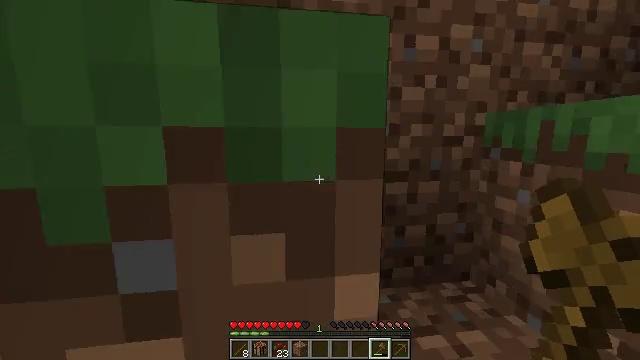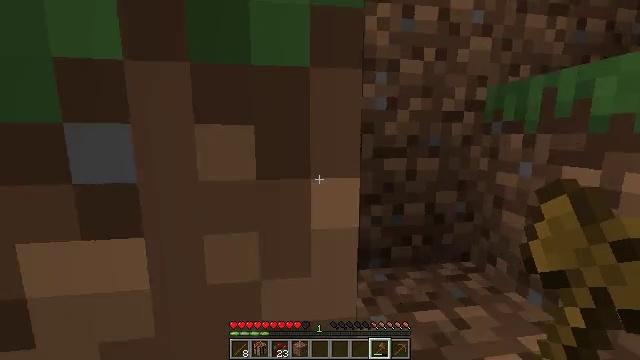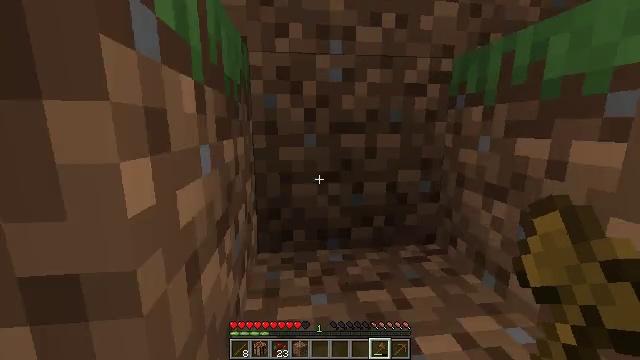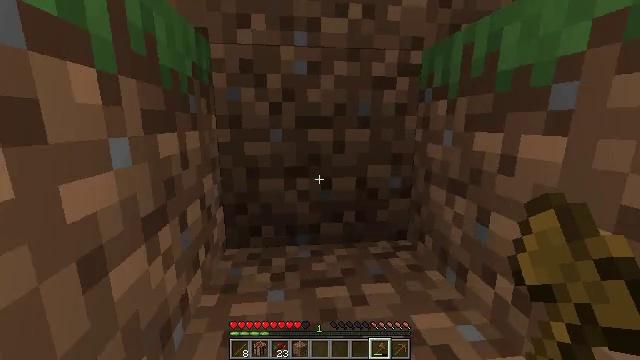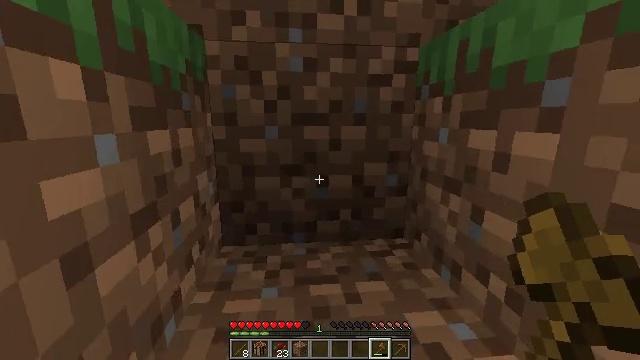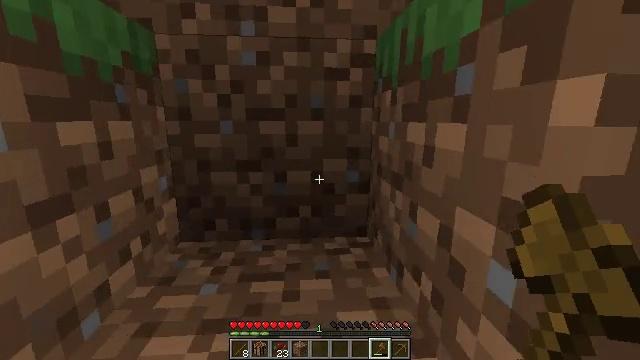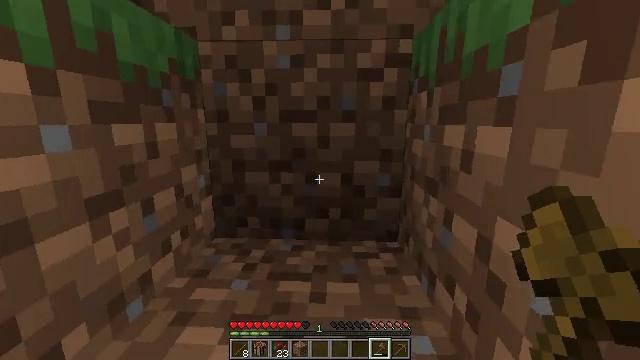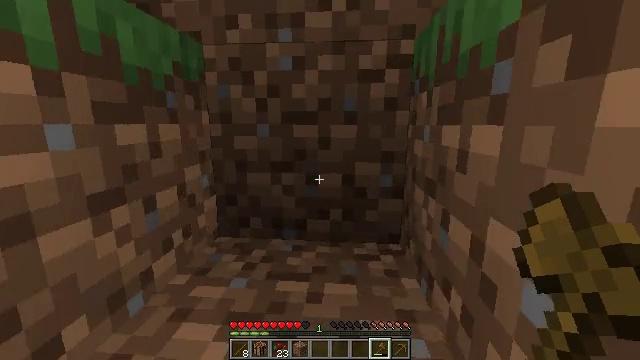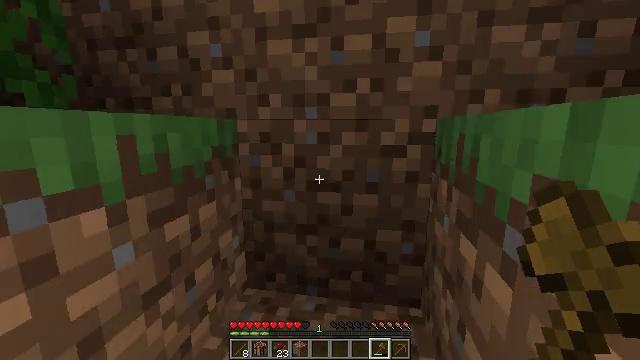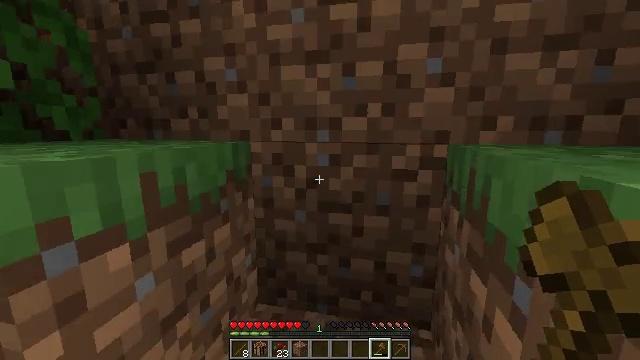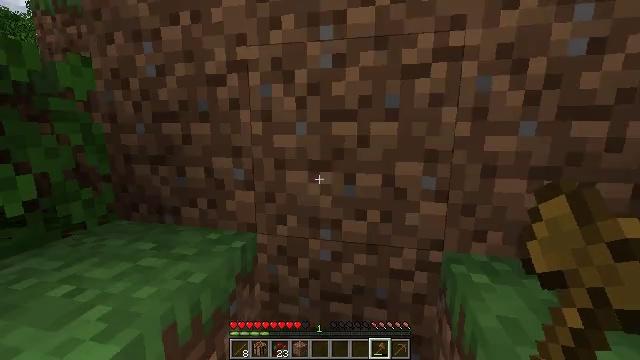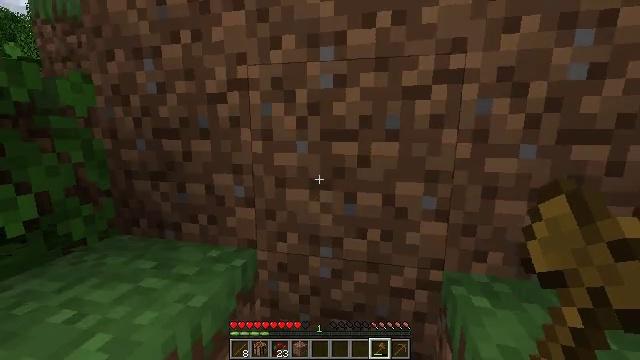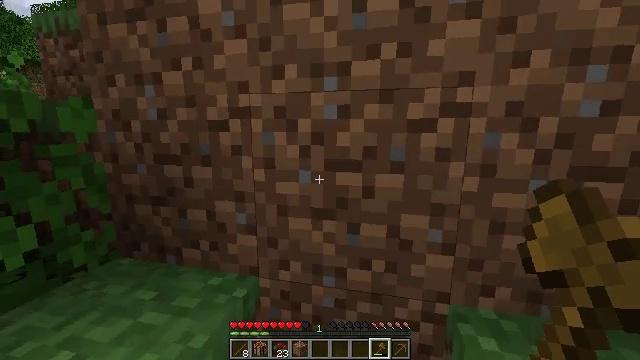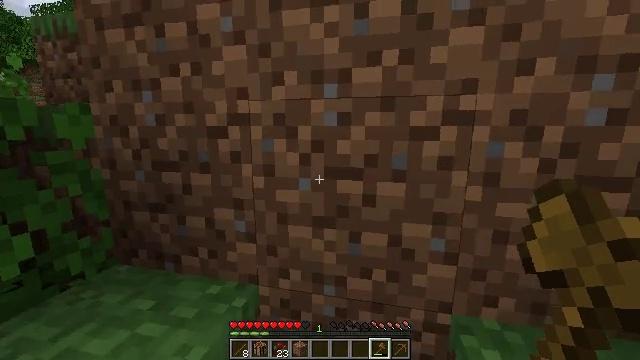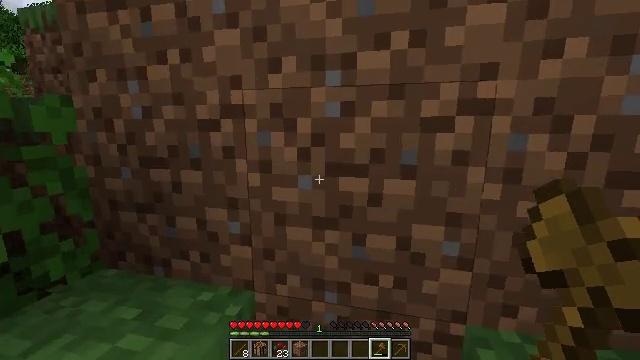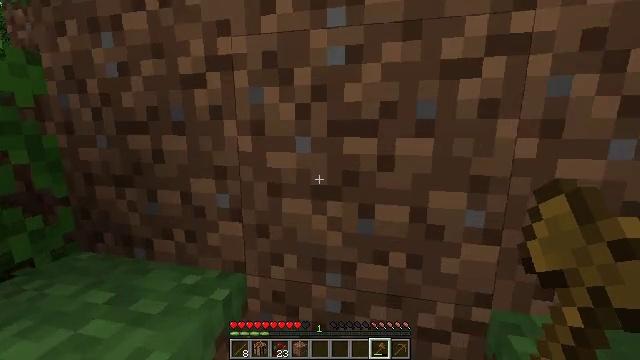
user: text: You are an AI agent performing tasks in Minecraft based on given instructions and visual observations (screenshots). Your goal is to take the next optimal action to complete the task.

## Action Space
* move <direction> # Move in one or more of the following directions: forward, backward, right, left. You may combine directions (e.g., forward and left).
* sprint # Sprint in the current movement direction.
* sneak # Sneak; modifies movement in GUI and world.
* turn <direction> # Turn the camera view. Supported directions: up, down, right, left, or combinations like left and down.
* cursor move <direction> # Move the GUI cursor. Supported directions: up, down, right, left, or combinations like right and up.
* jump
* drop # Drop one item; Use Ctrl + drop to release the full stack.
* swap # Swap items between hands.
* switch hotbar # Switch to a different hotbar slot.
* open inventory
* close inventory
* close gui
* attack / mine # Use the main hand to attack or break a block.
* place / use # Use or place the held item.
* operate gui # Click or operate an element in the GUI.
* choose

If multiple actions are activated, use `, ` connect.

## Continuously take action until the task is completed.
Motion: motion action
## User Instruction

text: Mine a lily of the valley.
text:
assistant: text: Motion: move forward and move right
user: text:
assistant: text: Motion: move forward and move right, turn left and down
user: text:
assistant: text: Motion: move forward and move right, turn down
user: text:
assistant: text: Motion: move forward and move right
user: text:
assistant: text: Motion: move forward, turn left
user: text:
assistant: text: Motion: move forward, turn left
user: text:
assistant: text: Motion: turn left
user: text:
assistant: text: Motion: move forward, turn left, jump
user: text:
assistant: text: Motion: move forward, turn left, jump
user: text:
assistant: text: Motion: move forward, jump
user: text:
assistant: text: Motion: move forward
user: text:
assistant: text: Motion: move forward
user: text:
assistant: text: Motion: move forward
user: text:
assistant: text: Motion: move forward
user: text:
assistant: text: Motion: move forward
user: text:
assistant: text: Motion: move forward
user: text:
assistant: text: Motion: no_op
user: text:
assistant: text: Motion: move forward, turn left
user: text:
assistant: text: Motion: move forward, turn left
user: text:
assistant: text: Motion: move forward, turn left and down, jump
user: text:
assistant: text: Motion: move forward, turn left, jump
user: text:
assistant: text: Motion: move forward, jump
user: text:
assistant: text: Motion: move forward, jump
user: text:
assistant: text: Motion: move forward, jump
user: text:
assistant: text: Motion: move forward
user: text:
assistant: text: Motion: move forward
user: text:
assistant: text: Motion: move forward
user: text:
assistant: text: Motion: move forward
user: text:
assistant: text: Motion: move forward, jump
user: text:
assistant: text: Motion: move forward, jump